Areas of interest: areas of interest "Scenic Spot"
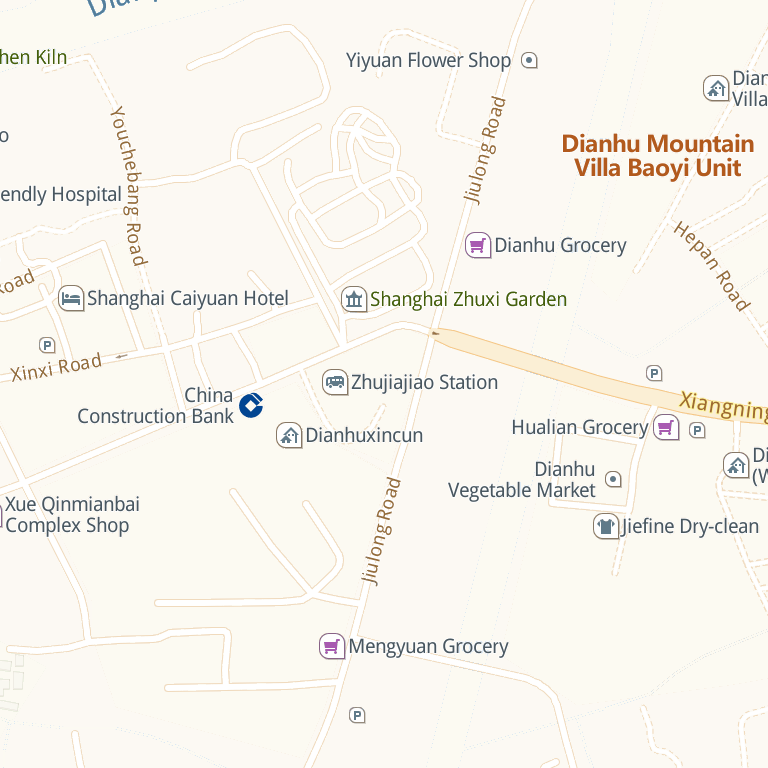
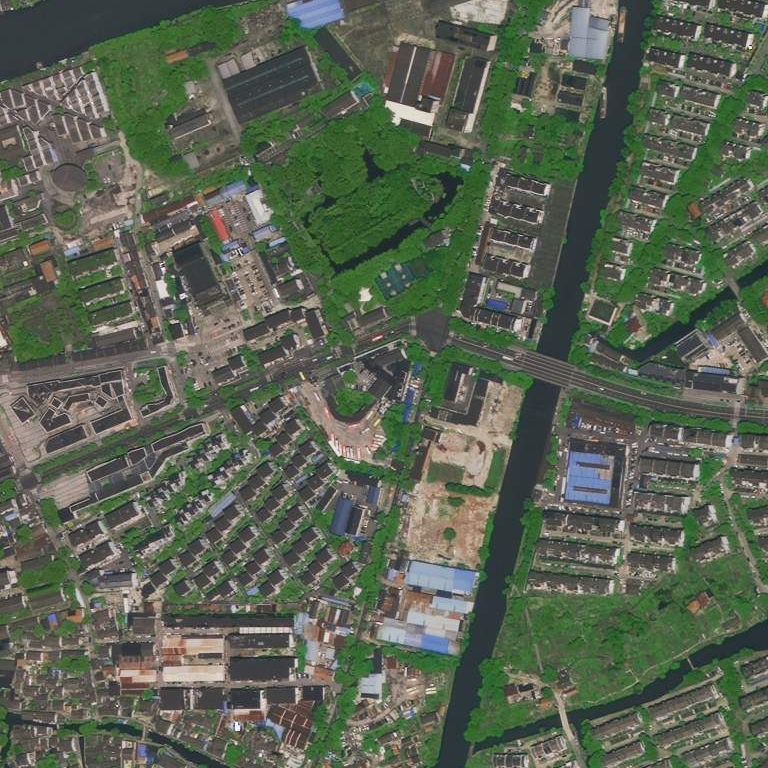